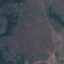
Label: Pasture